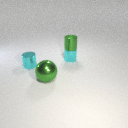
small cyan metal cylinder to the left of large green metal sphere